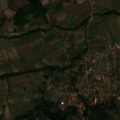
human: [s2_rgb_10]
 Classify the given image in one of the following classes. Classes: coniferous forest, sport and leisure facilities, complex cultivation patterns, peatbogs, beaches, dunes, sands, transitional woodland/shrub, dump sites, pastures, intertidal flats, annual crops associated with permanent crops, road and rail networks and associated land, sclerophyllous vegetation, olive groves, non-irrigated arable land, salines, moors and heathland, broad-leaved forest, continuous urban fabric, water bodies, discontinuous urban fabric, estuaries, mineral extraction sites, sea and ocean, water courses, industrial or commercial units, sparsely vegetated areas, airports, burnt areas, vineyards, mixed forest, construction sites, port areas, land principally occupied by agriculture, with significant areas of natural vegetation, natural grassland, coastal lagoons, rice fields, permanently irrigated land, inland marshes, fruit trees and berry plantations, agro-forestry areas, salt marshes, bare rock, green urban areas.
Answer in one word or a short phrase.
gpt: discontinuous urban fabric, non-irrigated arable land, complex cultivation patterns, land principally occupied by agriculture, with significant areas of natural vegetation